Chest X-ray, AP view. Patient: 24 years old, sex M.
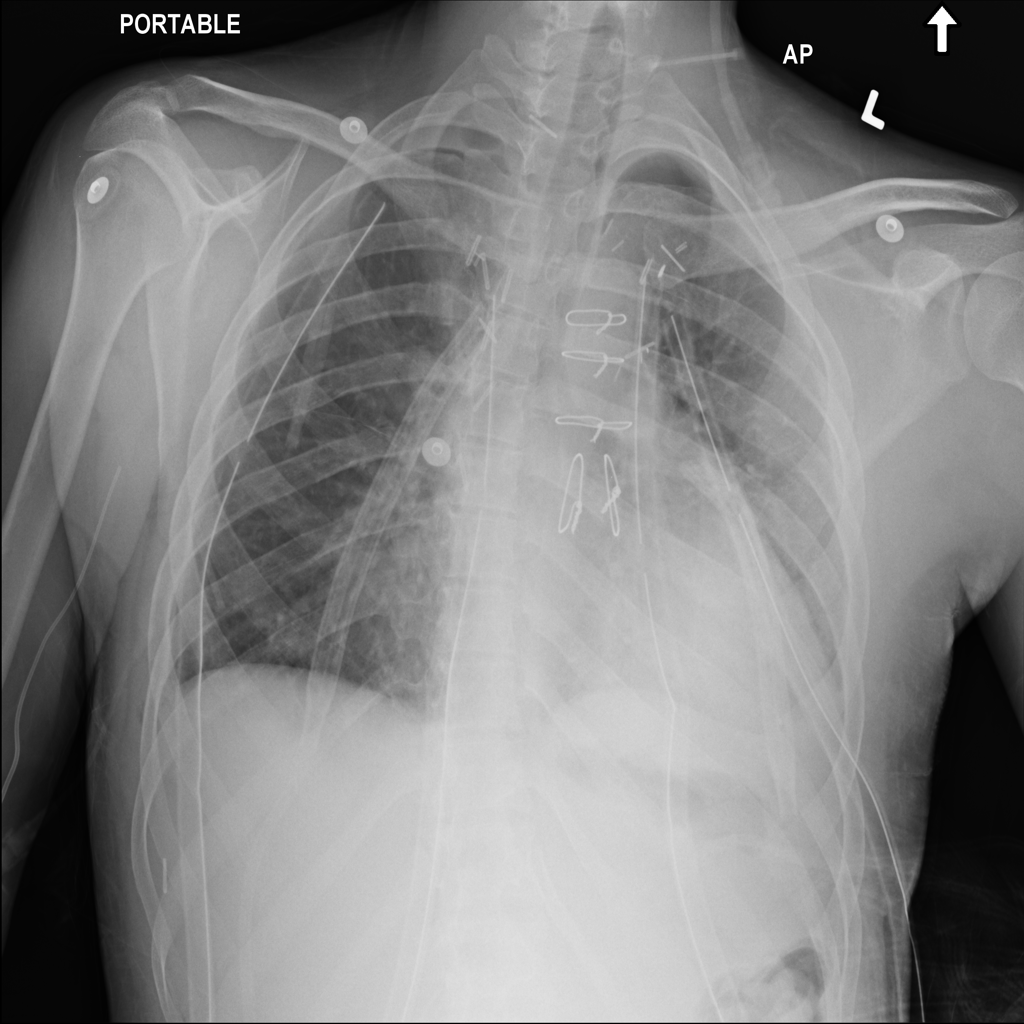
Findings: Pneumothorax